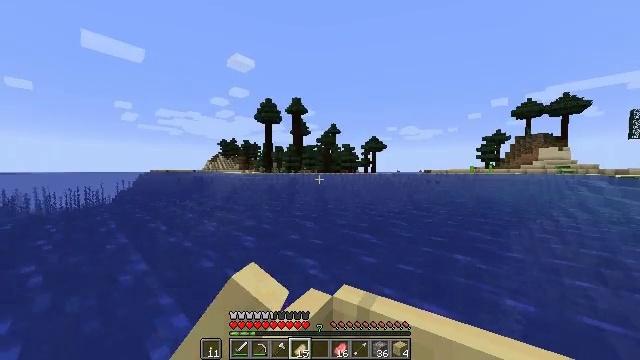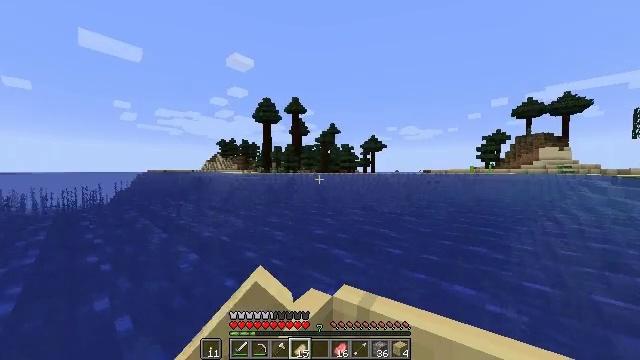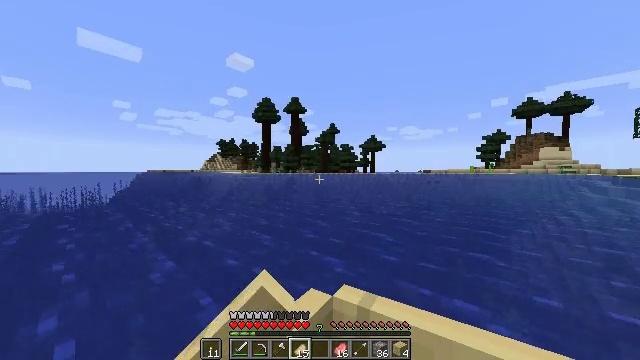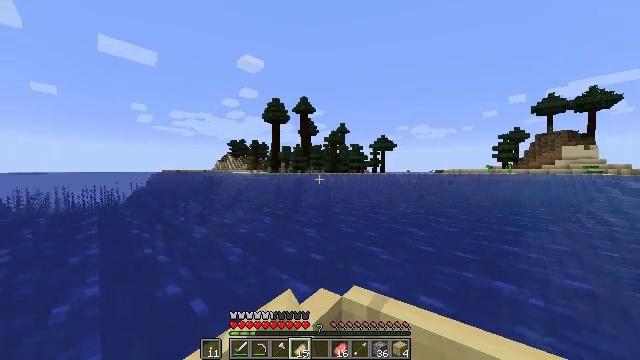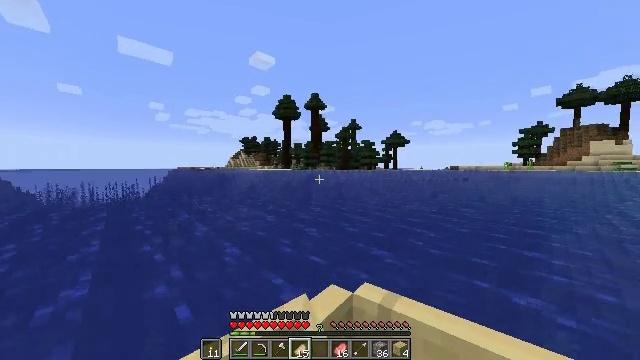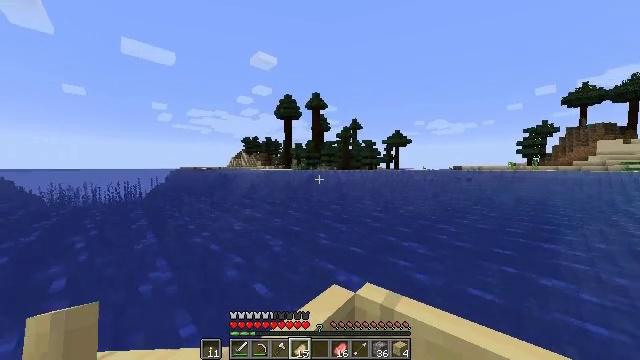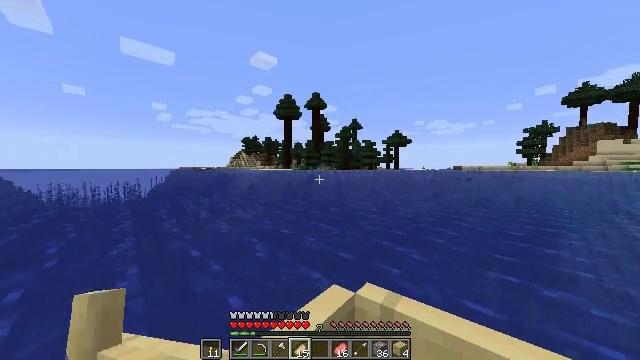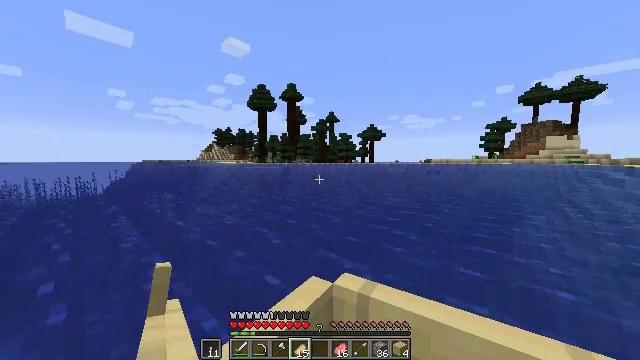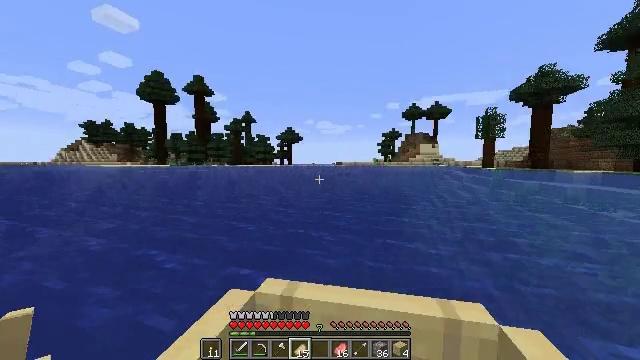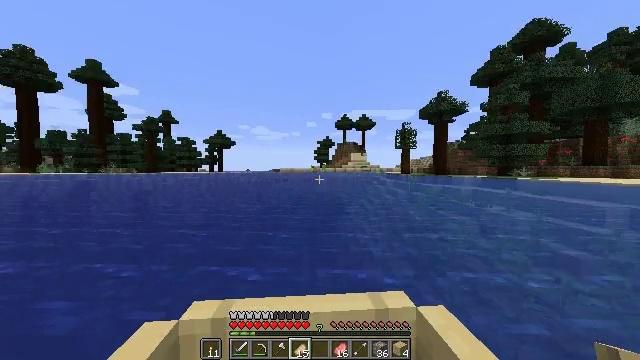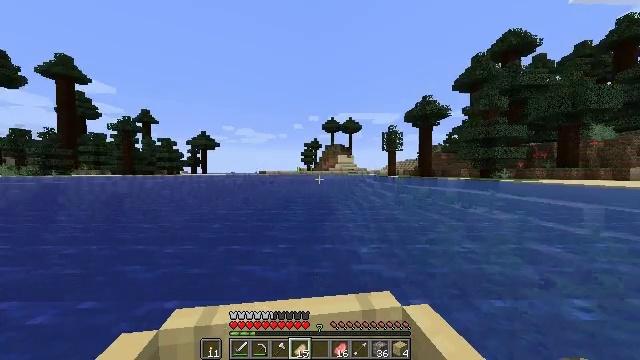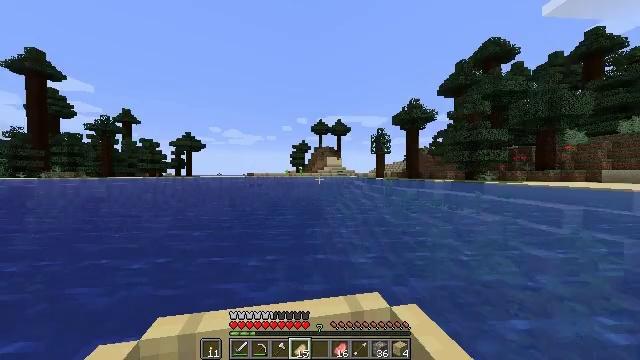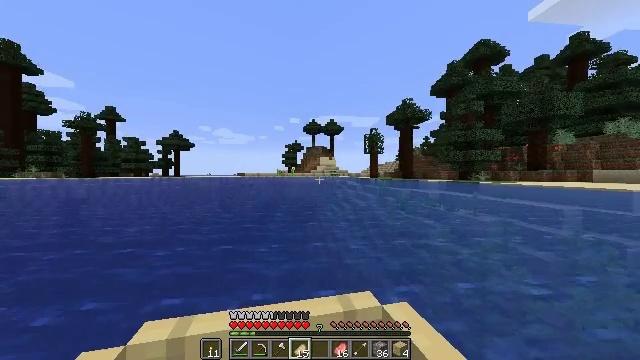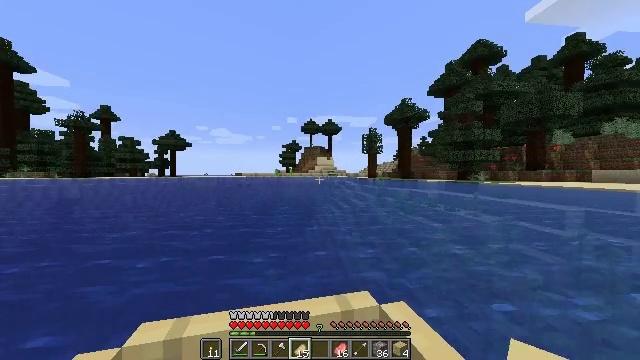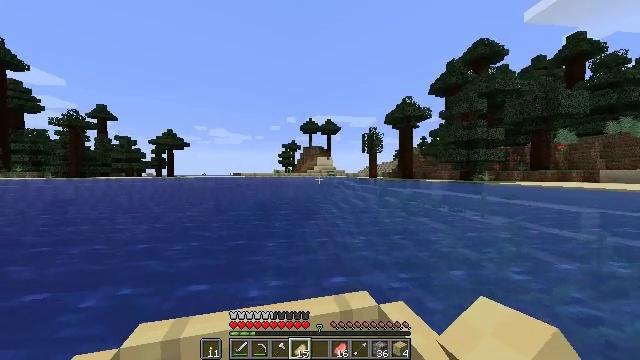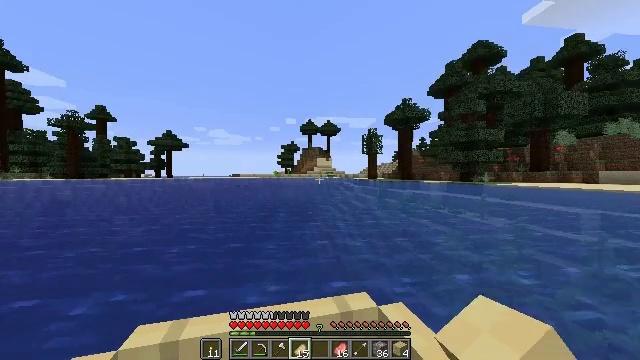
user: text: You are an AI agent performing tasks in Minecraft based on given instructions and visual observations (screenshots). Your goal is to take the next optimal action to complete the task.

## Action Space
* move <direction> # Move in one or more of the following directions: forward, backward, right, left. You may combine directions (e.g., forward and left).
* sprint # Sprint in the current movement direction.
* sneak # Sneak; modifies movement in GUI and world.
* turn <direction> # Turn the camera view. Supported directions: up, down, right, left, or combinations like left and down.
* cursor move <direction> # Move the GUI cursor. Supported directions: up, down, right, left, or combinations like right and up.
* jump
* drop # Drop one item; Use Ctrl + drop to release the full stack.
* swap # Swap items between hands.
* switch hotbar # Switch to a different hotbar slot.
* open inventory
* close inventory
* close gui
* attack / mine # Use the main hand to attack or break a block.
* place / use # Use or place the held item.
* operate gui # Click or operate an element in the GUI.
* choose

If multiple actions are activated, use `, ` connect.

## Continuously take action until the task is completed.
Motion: motion action
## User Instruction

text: Harvest sugar cane from the plant.
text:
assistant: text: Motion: move forward, sprint
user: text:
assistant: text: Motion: move forward, sprint
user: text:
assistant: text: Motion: move forward, sprint, turn left
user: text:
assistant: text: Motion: move forward, sprint, turn left
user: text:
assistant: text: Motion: move forward, sprint
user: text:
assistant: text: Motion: move forward, sprint
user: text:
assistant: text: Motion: move forward, sprint, turn right and down
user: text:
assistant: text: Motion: move forward, sprint, turn right
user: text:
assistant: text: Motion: move forward, sprint, turn right and up
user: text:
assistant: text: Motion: move forward, sprint, turn right
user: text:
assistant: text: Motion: move forward, sprint, turn right
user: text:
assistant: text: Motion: move forward, sprint, turn right
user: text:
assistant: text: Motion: move forward, sprint
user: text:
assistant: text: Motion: move forward, sprint
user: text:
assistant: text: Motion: move forward, sprint
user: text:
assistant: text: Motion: move forward, sprint
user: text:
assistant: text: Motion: move forward, sprint
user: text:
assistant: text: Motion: move forward, sprint
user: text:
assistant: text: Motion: move forward, sprint
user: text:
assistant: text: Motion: move forward, sprint
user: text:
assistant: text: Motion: move forward, sprint
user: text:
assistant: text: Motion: move forward, sprint
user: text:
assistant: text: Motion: move forward, sprint
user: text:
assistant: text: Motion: move forward, sprint
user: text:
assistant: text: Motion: move forward, sprint
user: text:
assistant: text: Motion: move forward, sprint
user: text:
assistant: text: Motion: move forward, sprint
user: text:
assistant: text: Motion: move forward, sprint
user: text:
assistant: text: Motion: move forward, sprint
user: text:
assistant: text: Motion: move forward, sprint